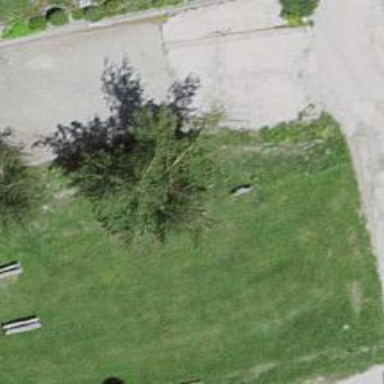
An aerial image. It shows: Brown bench in the vicinity.